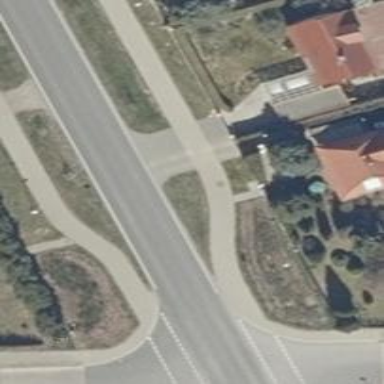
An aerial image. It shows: Driveway leading to service road.